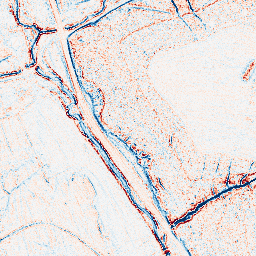
Category: edge_preserving
Decomposition family: anisotropic_diffusion
Decomposition parameters: iterations: 10
kappa: 30
gamma: 0.05
Upsampling method: sinc_hamming
Upsampling parameters: scale: 2
kernel_size: 8
Upsampling scale: 2